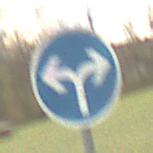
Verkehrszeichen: VorgeschriebeneFahrtrichtungRechtsOderLinks
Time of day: MorningAfternoon
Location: Outdoor (Suburban)
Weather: Overcast
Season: NotSpecified
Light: Natural